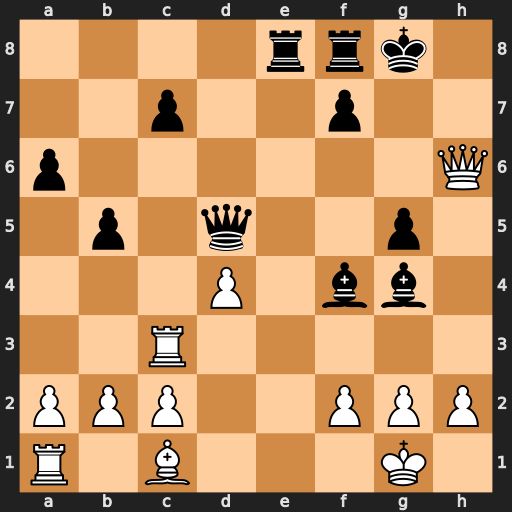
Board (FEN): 4rrk1/2p2p2/p6Q/1p1q2p1/3P1bb1/2R5/PPP2PPP/R1B3K1
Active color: w
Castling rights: -
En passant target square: -
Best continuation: Bxf4 Re6 Qxg5+ Qxg5 Bxg5